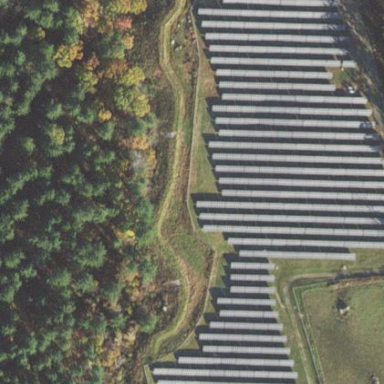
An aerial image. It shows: Solar photovoltaic power plant surrounded by fence.